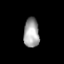
Tissue: skin
Cell type: Epithelial cells
Senescence score: 0.276
Nuclear area (px): 446
Mean DAPI intensity: 163.137